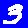
Digit: 3